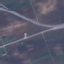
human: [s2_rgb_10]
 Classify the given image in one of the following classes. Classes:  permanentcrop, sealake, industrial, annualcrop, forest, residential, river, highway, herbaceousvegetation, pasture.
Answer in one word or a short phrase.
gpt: Highway